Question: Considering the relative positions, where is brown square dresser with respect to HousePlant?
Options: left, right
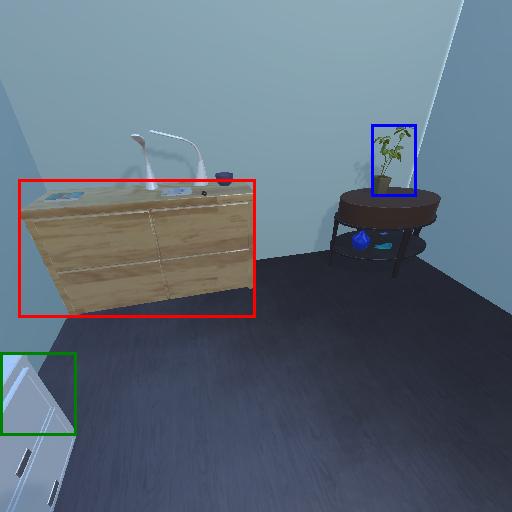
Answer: left